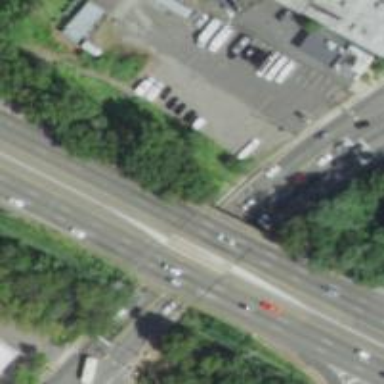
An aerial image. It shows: Bridge on trunk highway that is classified as urban freeway/expressway.